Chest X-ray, AP view. Patient: 27 years old, sex F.
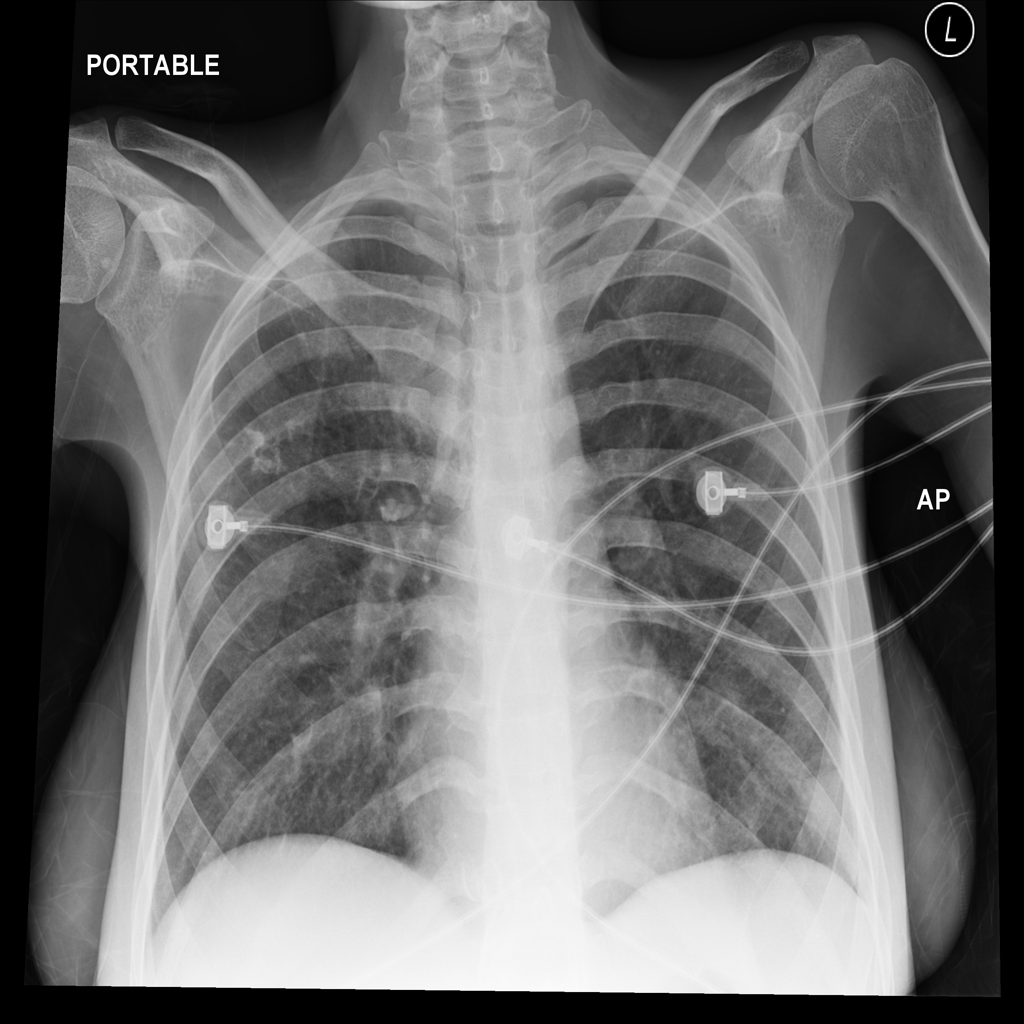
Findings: Infiltration